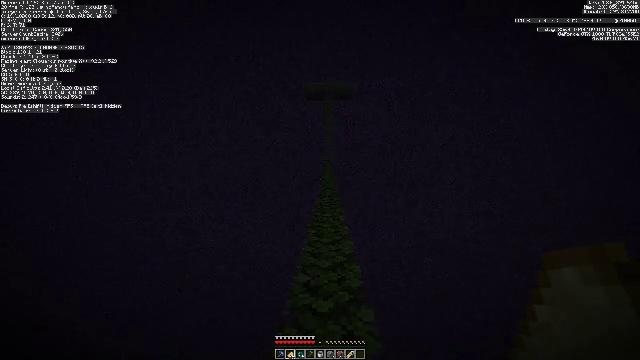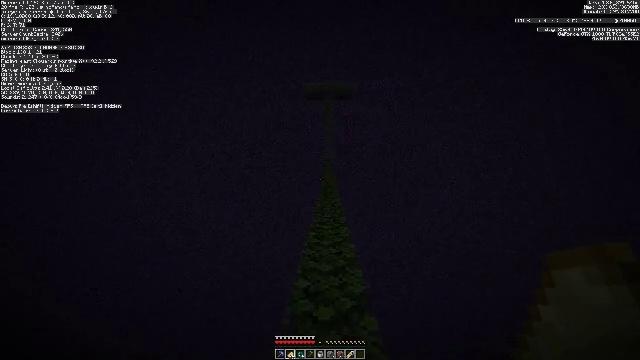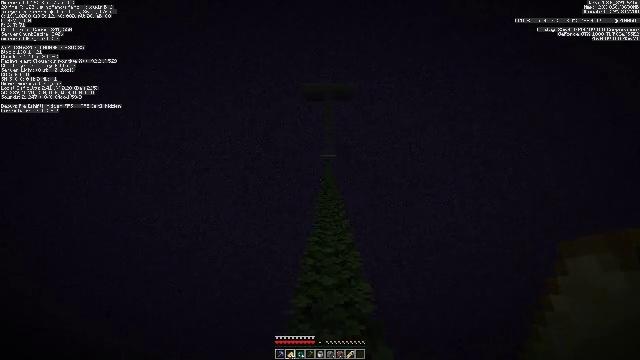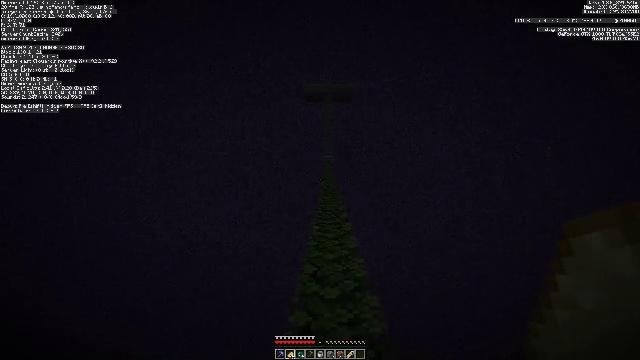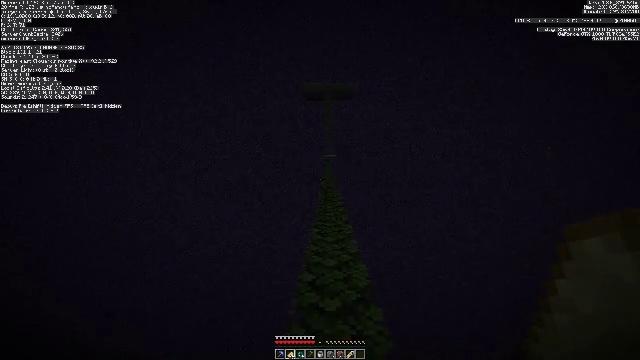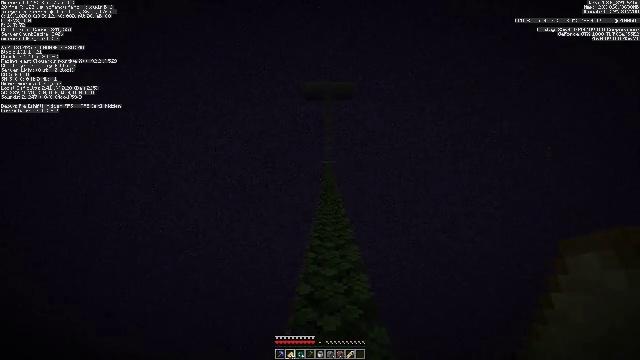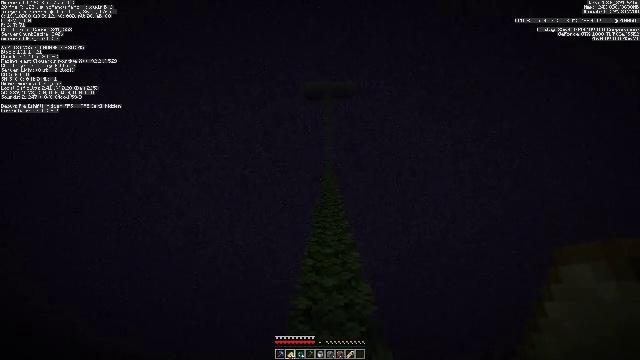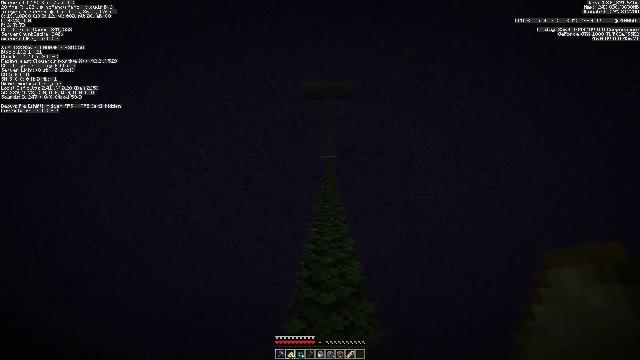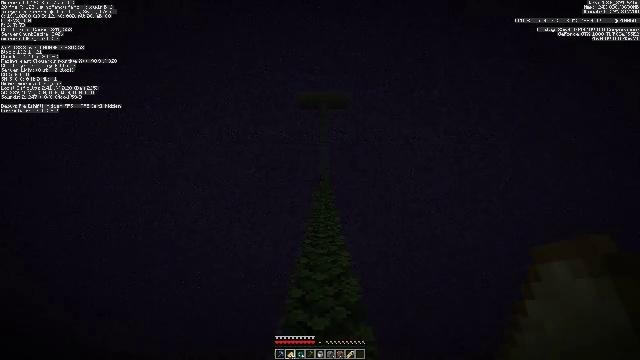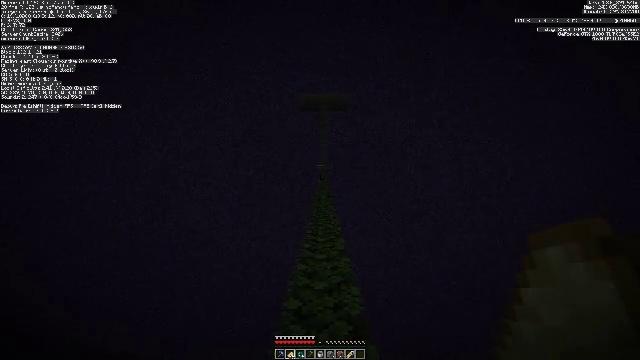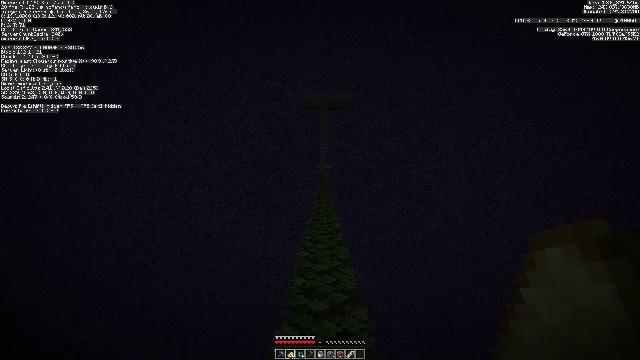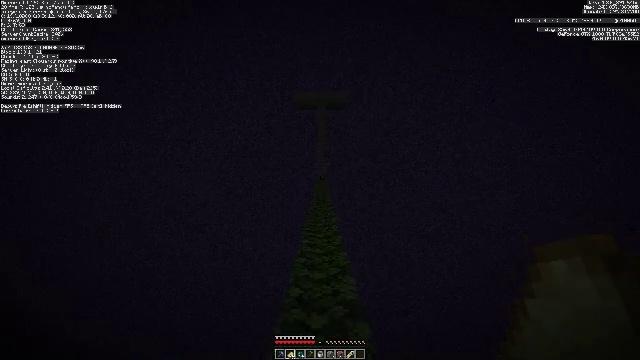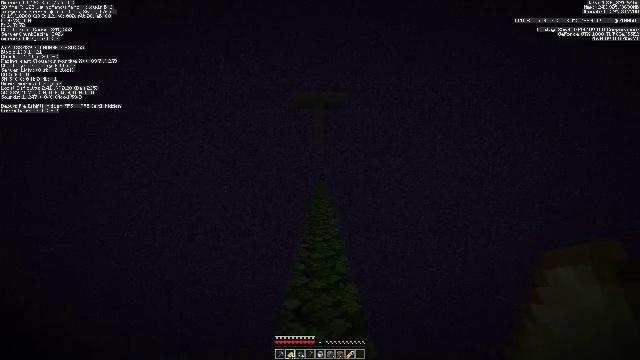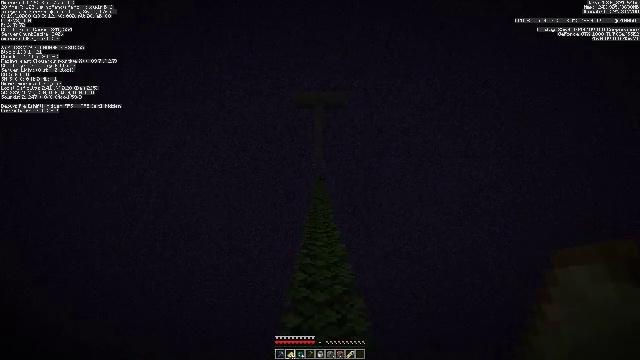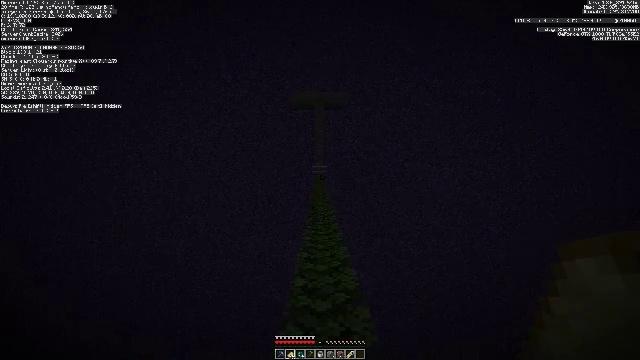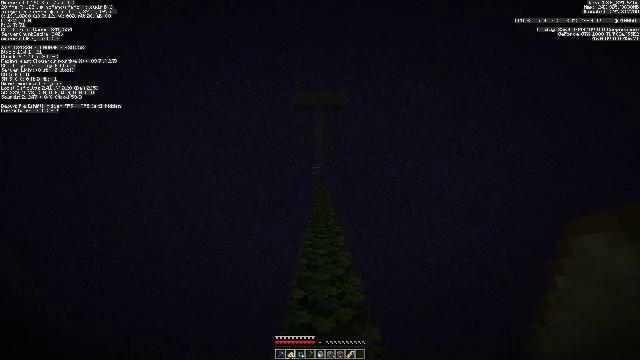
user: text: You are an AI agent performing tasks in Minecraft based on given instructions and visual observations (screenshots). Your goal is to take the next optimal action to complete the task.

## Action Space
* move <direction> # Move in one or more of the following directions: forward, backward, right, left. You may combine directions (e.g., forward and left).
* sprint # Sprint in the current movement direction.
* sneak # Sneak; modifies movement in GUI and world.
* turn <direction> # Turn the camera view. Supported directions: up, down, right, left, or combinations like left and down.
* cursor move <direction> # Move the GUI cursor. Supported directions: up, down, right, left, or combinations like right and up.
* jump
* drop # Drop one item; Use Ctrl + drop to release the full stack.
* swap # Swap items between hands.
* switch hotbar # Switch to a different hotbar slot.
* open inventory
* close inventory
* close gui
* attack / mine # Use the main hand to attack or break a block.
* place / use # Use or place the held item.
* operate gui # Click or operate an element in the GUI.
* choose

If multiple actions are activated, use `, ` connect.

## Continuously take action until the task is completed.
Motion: motion action
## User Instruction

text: Mine the white carpet.
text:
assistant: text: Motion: move forward
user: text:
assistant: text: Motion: move forward
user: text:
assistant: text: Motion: move forward
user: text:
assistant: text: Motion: move forward
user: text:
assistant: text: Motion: move forward
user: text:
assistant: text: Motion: move forward
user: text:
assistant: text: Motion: move forward
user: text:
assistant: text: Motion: move forward, turn right and up
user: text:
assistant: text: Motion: move forward
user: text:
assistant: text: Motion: move forward
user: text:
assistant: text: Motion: move forward
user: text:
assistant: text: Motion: move forward
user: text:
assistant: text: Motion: move forward
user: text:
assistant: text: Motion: move forward
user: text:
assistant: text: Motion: move forward
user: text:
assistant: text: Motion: move forward
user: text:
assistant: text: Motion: move forward
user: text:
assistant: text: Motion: move forward
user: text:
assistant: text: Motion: move forward
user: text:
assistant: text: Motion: move forward
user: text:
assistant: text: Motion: move forward
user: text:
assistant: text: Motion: move forward
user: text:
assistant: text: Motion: move forward, sprint
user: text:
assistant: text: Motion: move forward, sprint
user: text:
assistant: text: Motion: move forward, sprint
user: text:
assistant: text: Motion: move forward
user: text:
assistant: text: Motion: move forward
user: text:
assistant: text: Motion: move forward
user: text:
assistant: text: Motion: move forward
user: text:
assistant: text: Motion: move forward